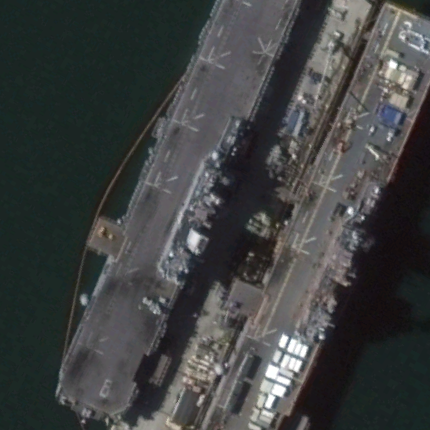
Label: assault